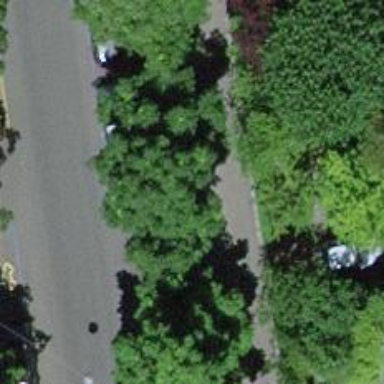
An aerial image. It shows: Avenue of trees.